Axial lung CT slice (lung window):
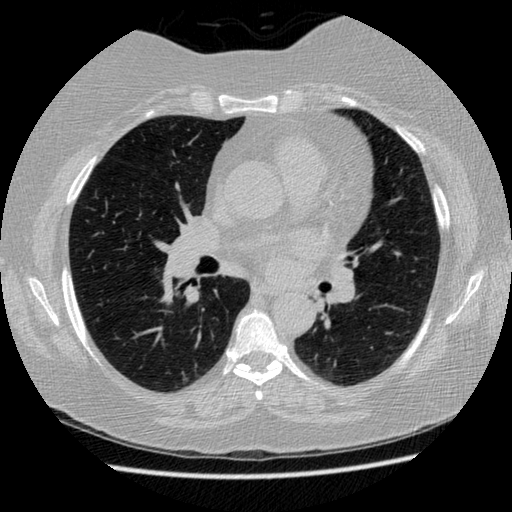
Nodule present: no